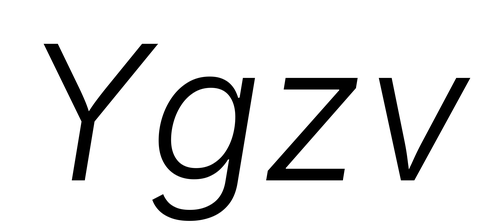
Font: Inter-Italic_Light_Italic